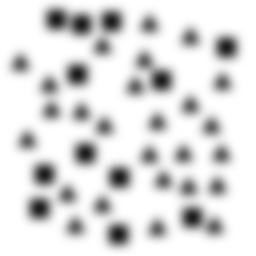
Squares: 12
Triangles: 26
Stars: 0
Total shapes: 38